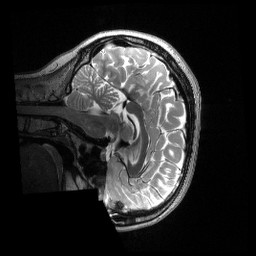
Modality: T2w
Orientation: sagittal
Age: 27
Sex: female
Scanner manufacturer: siemens
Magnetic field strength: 3 T
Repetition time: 3.2 s
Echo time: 0.563 s